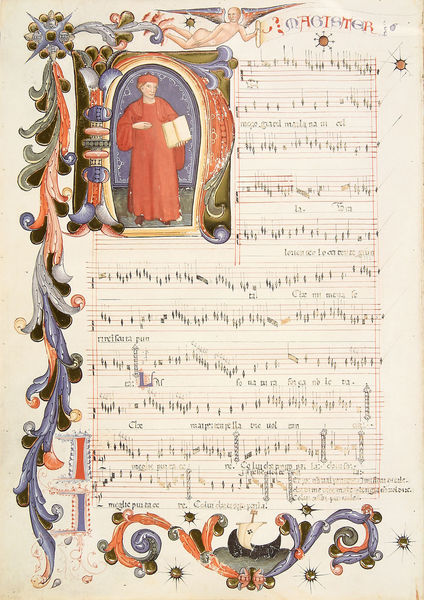
Titel: Codex Squarcialupi
Künstler: Squarcialupi Codex Meister
Institution: Florenz, Bibliotheca Medicea Laurenziana
Schlagwörter: blau, mann, grün, bunt, zeichnung, rot, bild, kirche, sonne, mantel, blatt, gesang, musik, schrift, noten, papst, dekoration, klavier, notenblatt, ornamente, buch, stern, sterne, malen, ranke, schnörkel, mönch, zeilen, abbildung, lied, note, latein, verschönerung, notenschlüssel, magister